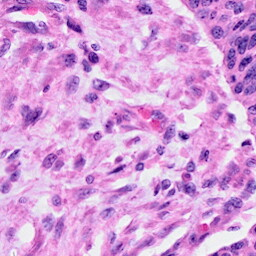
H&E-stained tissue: Cervix